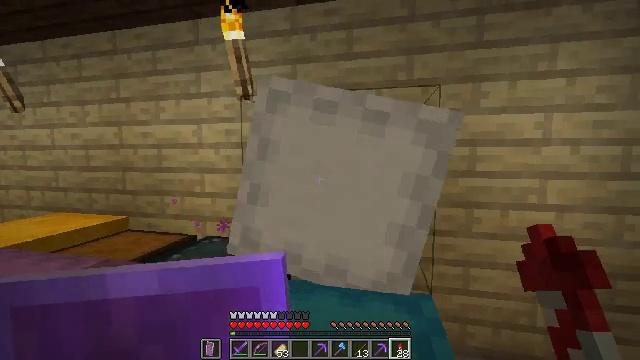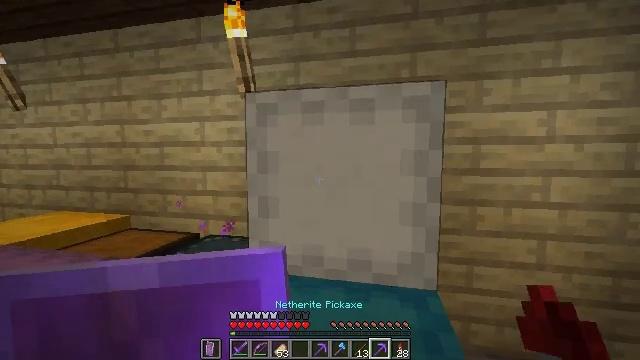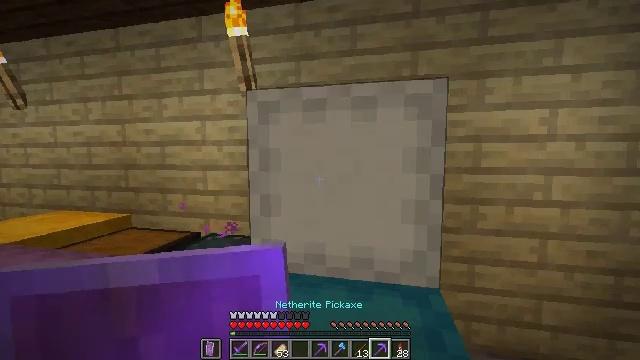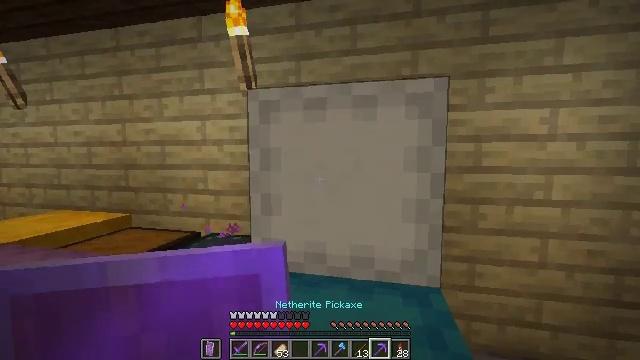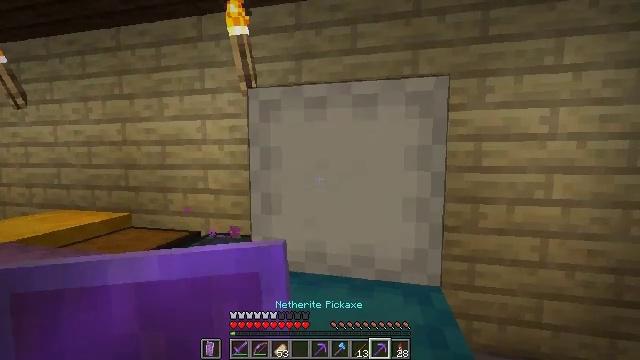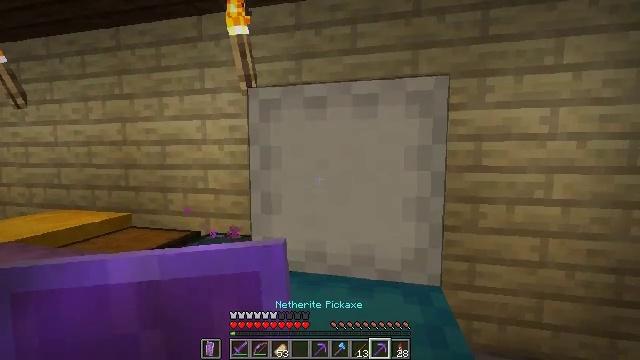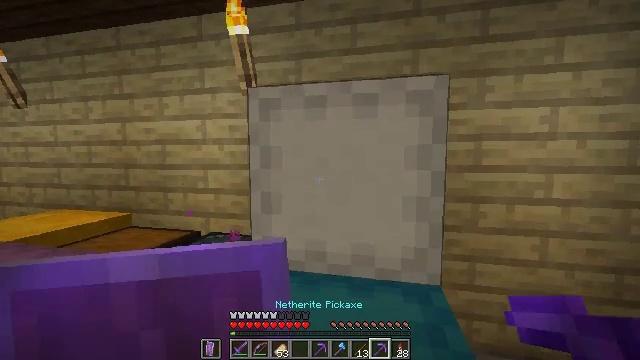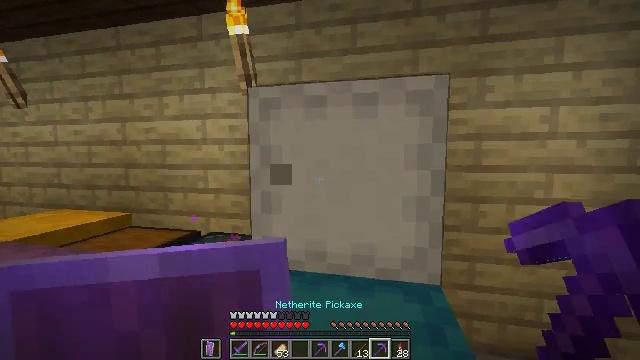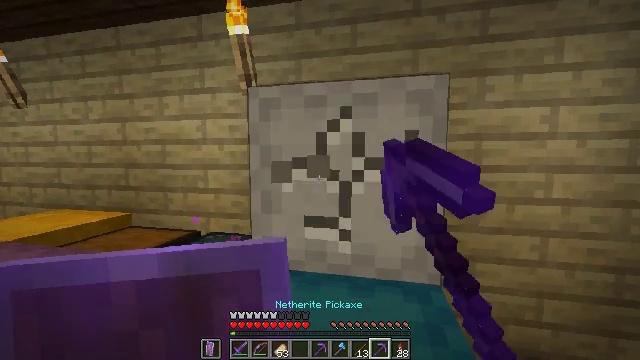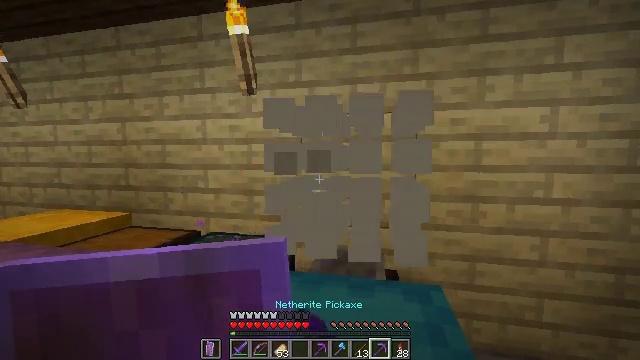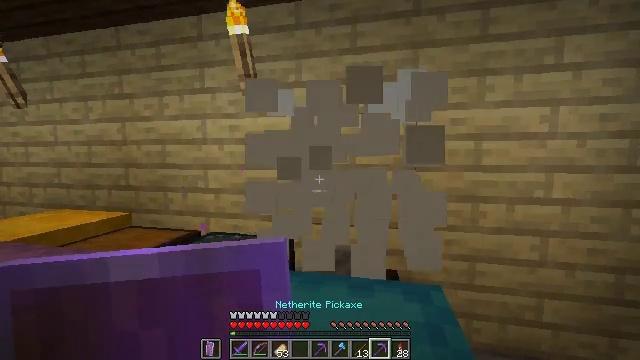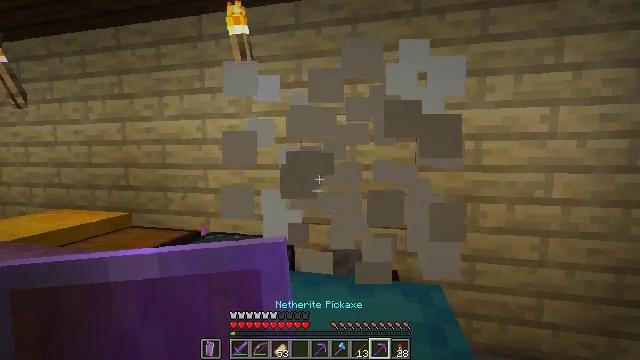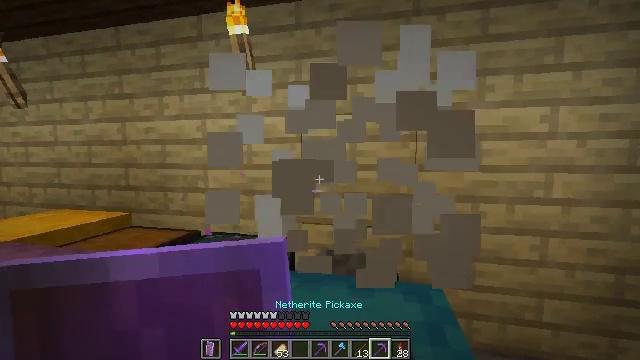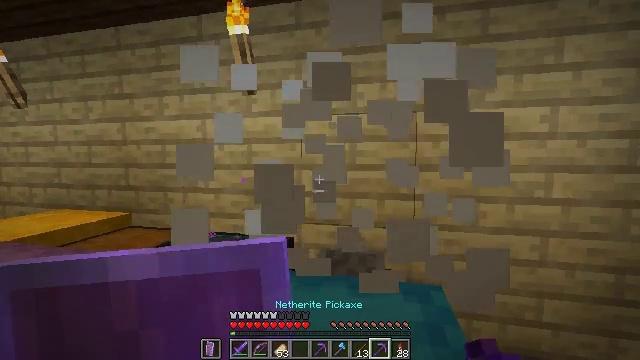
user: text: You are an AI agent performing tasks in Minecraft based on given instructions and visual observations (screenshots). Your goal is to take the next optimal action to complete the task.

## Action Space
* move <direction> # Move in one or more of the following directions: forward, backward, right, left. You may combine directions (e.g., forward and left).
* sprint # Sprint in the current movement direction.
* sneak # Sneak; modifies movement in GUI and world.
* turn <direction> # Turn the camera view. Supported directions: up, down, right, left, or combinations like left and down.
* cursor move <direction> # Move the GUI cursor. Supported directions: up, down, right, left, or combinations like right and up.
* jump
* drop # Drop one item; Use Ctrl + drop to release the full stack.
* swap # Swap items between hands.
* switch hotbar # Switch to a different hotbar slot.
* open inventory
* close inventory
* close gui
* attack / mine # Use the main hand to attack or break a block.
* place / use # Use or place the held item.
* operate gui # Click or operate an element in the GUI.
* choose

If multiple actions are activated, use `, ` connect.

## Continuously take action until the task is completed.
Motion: motion action
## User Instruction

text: Deposit the white shulker box into your inventory by mining.
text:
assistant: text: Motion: no_op
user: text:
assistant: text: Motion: no_op
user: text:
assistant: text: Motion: no_op
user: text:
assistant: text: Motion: no_op
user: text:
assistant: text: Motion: no_op
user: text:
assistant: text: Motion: no_op
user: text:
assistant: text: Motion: attack / mine
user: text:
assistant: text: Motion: attack / mine
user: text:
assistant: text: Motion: attack / mine
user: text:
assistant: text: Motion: no_op
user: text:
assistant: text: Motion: no_op
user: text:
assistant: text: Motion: no_op
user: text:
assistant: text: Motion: no_op
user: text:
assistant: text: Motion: no_op